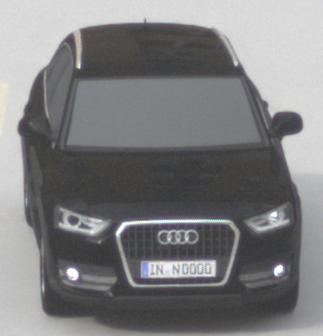
Make: Audi
Model: Q3 1.4 TFSI
Detailed model: Q3 (8U)
Model produced from: 2013/07
Model produced until: 2014/10
Doors: 5
Color: black
Road condition: dry road
Daytime: morning or afternoon
Contrast: low contrast